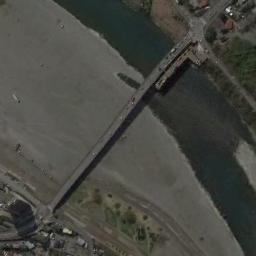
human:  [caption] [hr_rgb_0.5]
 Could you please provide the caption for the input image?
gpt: A bridge connects the land on both sides of the turquoise water  There are many buildings on the land  There are many cars on the bridge .

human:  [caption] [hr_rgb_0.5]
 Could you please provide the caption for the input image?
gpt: A bridge built on a dark green river and the flood bed of the river while some green plants on one side of the river .

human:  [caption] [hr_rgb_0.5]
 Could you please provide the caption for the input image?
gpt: Most of the area the bridge crosses is bare land .

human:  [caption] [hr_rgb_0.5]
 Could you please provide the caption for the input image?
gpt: There is a bridge over the water and land .

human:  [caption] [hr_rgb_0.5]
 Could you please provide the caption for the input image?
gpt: Lots of green plants are around the bridge .